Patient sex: M
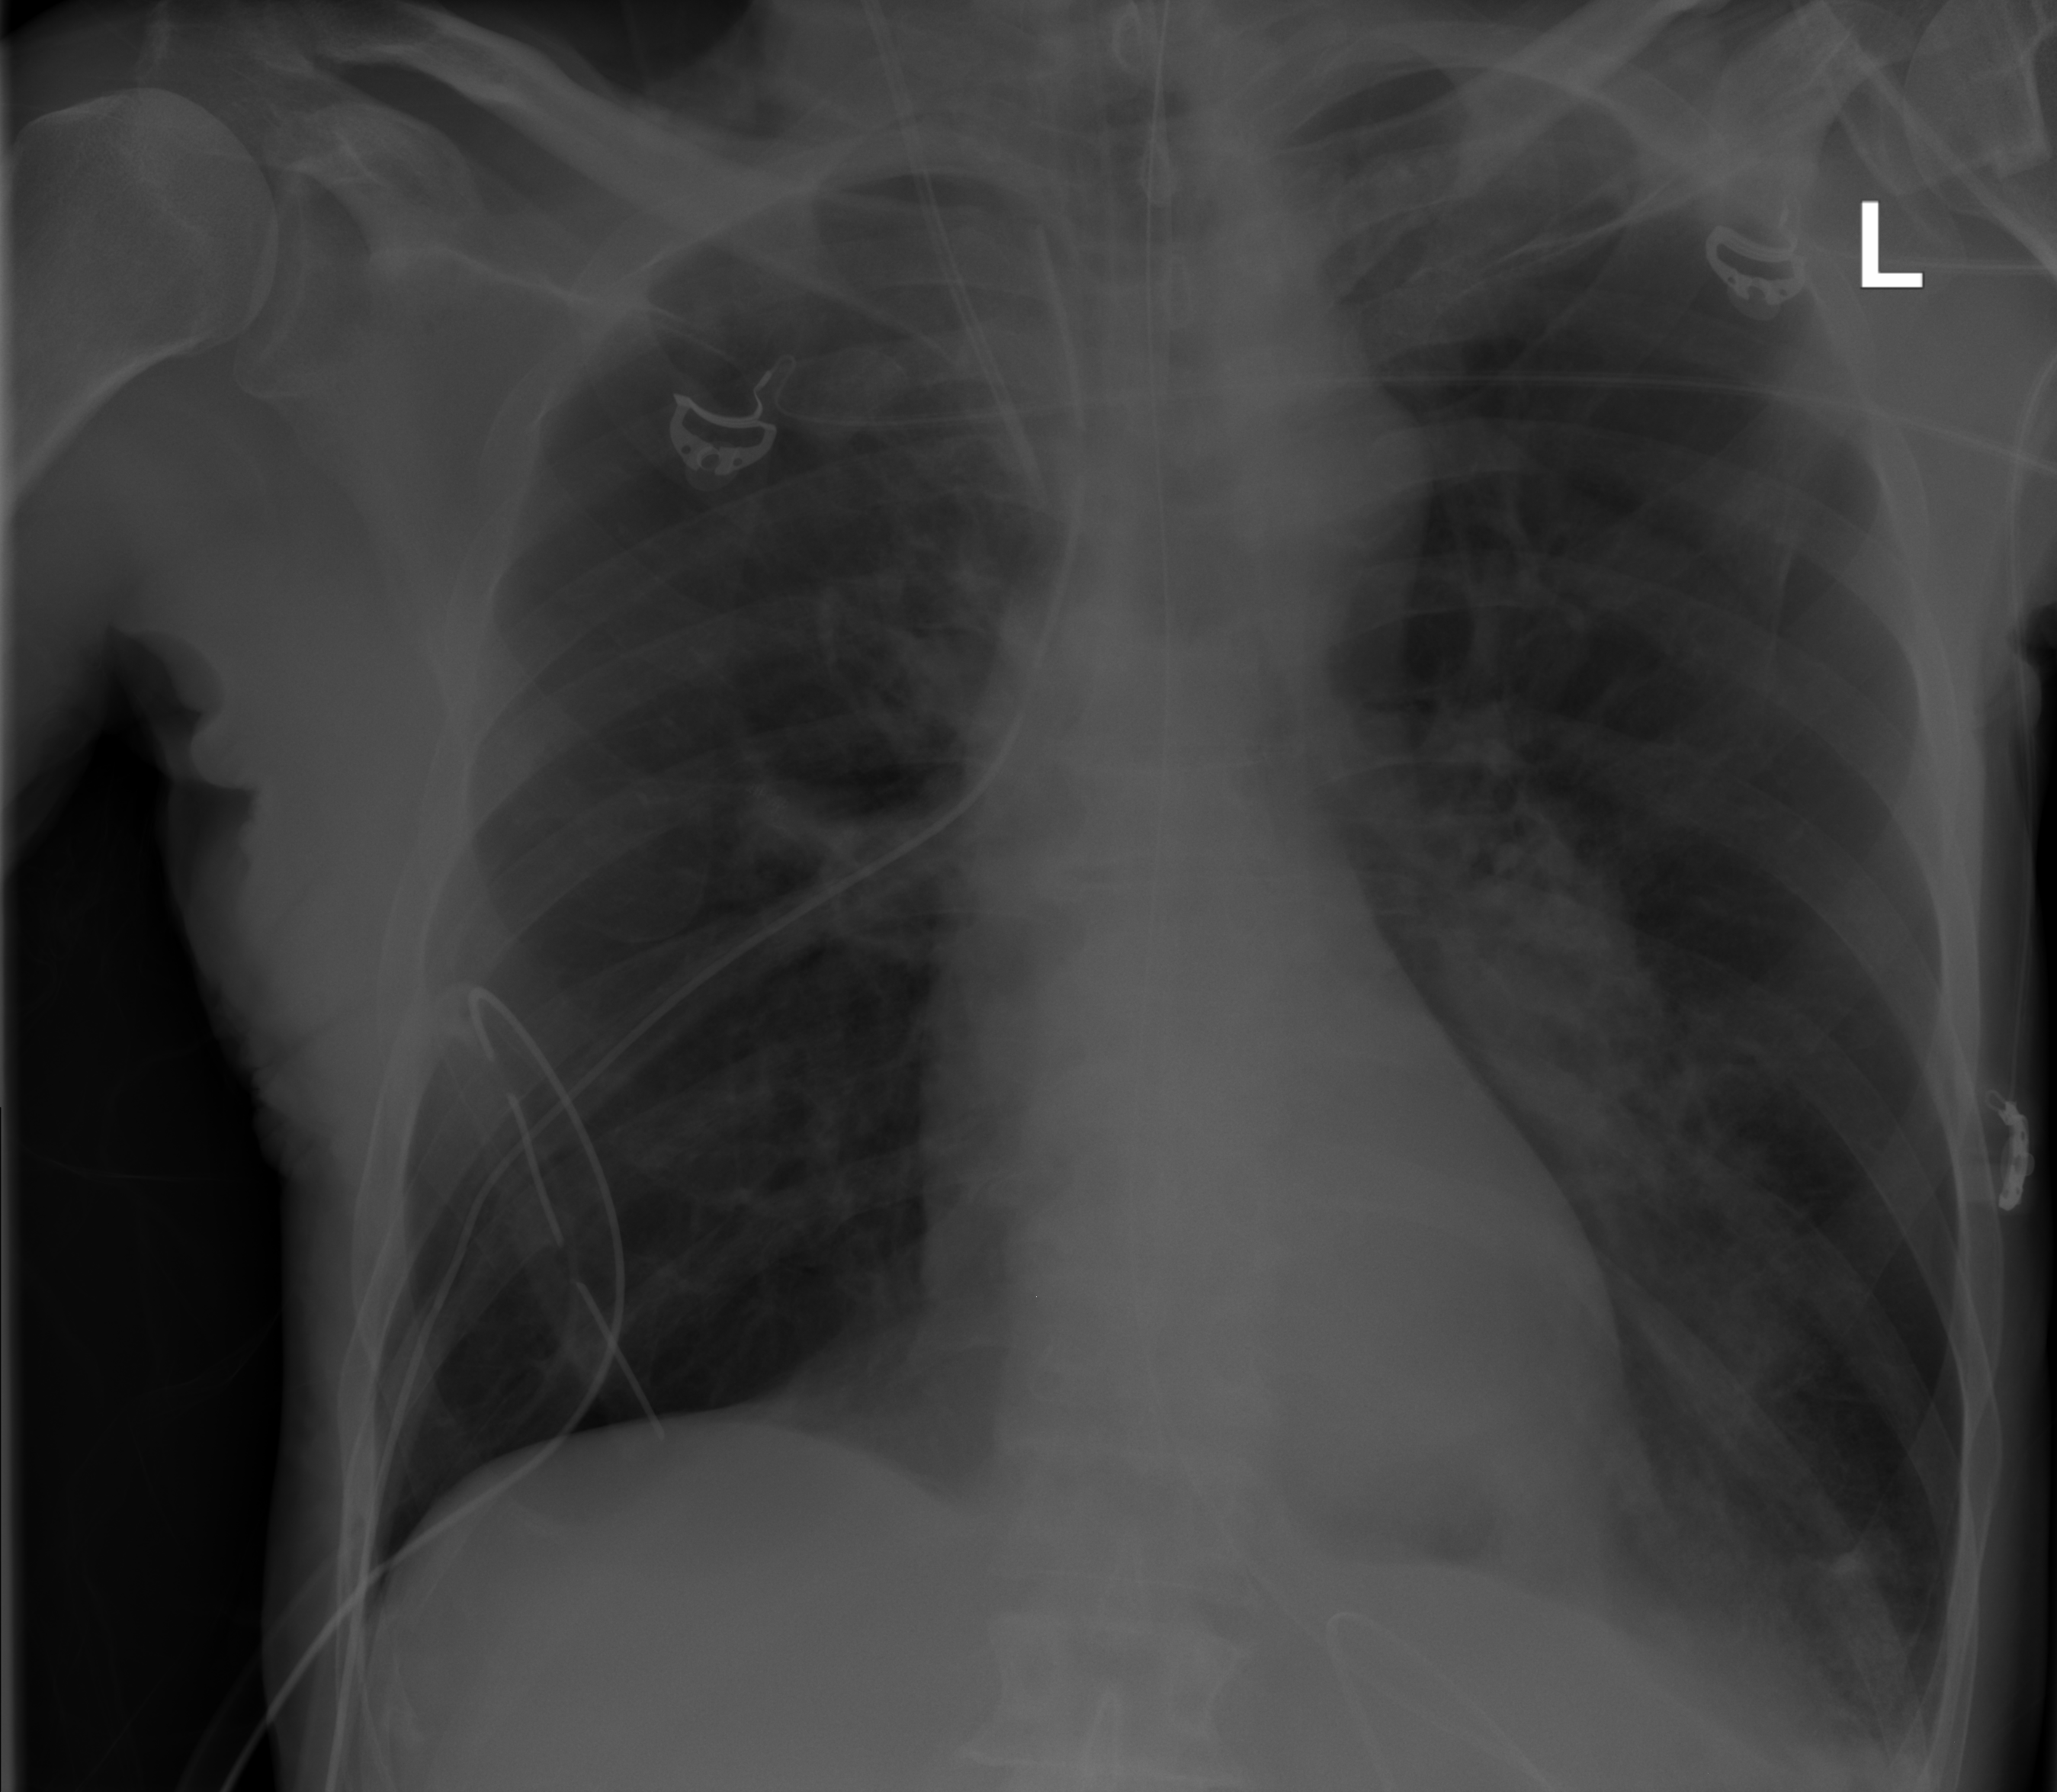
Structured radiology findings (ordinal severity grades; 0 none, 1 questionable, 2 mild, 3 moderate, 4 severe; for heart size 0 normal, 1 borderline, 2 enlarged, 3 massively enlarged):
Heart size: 0
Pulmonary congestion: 0
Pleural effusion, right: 0
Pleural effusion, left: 0
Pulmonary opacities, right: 0
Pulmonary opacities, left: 0
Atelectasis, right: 0
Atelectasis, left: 2